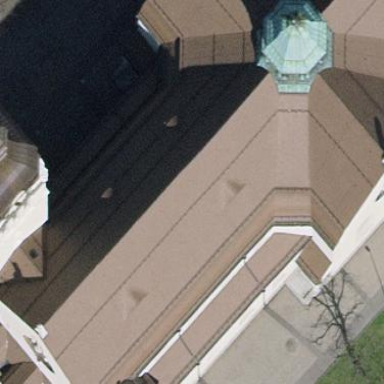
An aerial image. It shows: Building serving as place of worship.